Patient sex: M
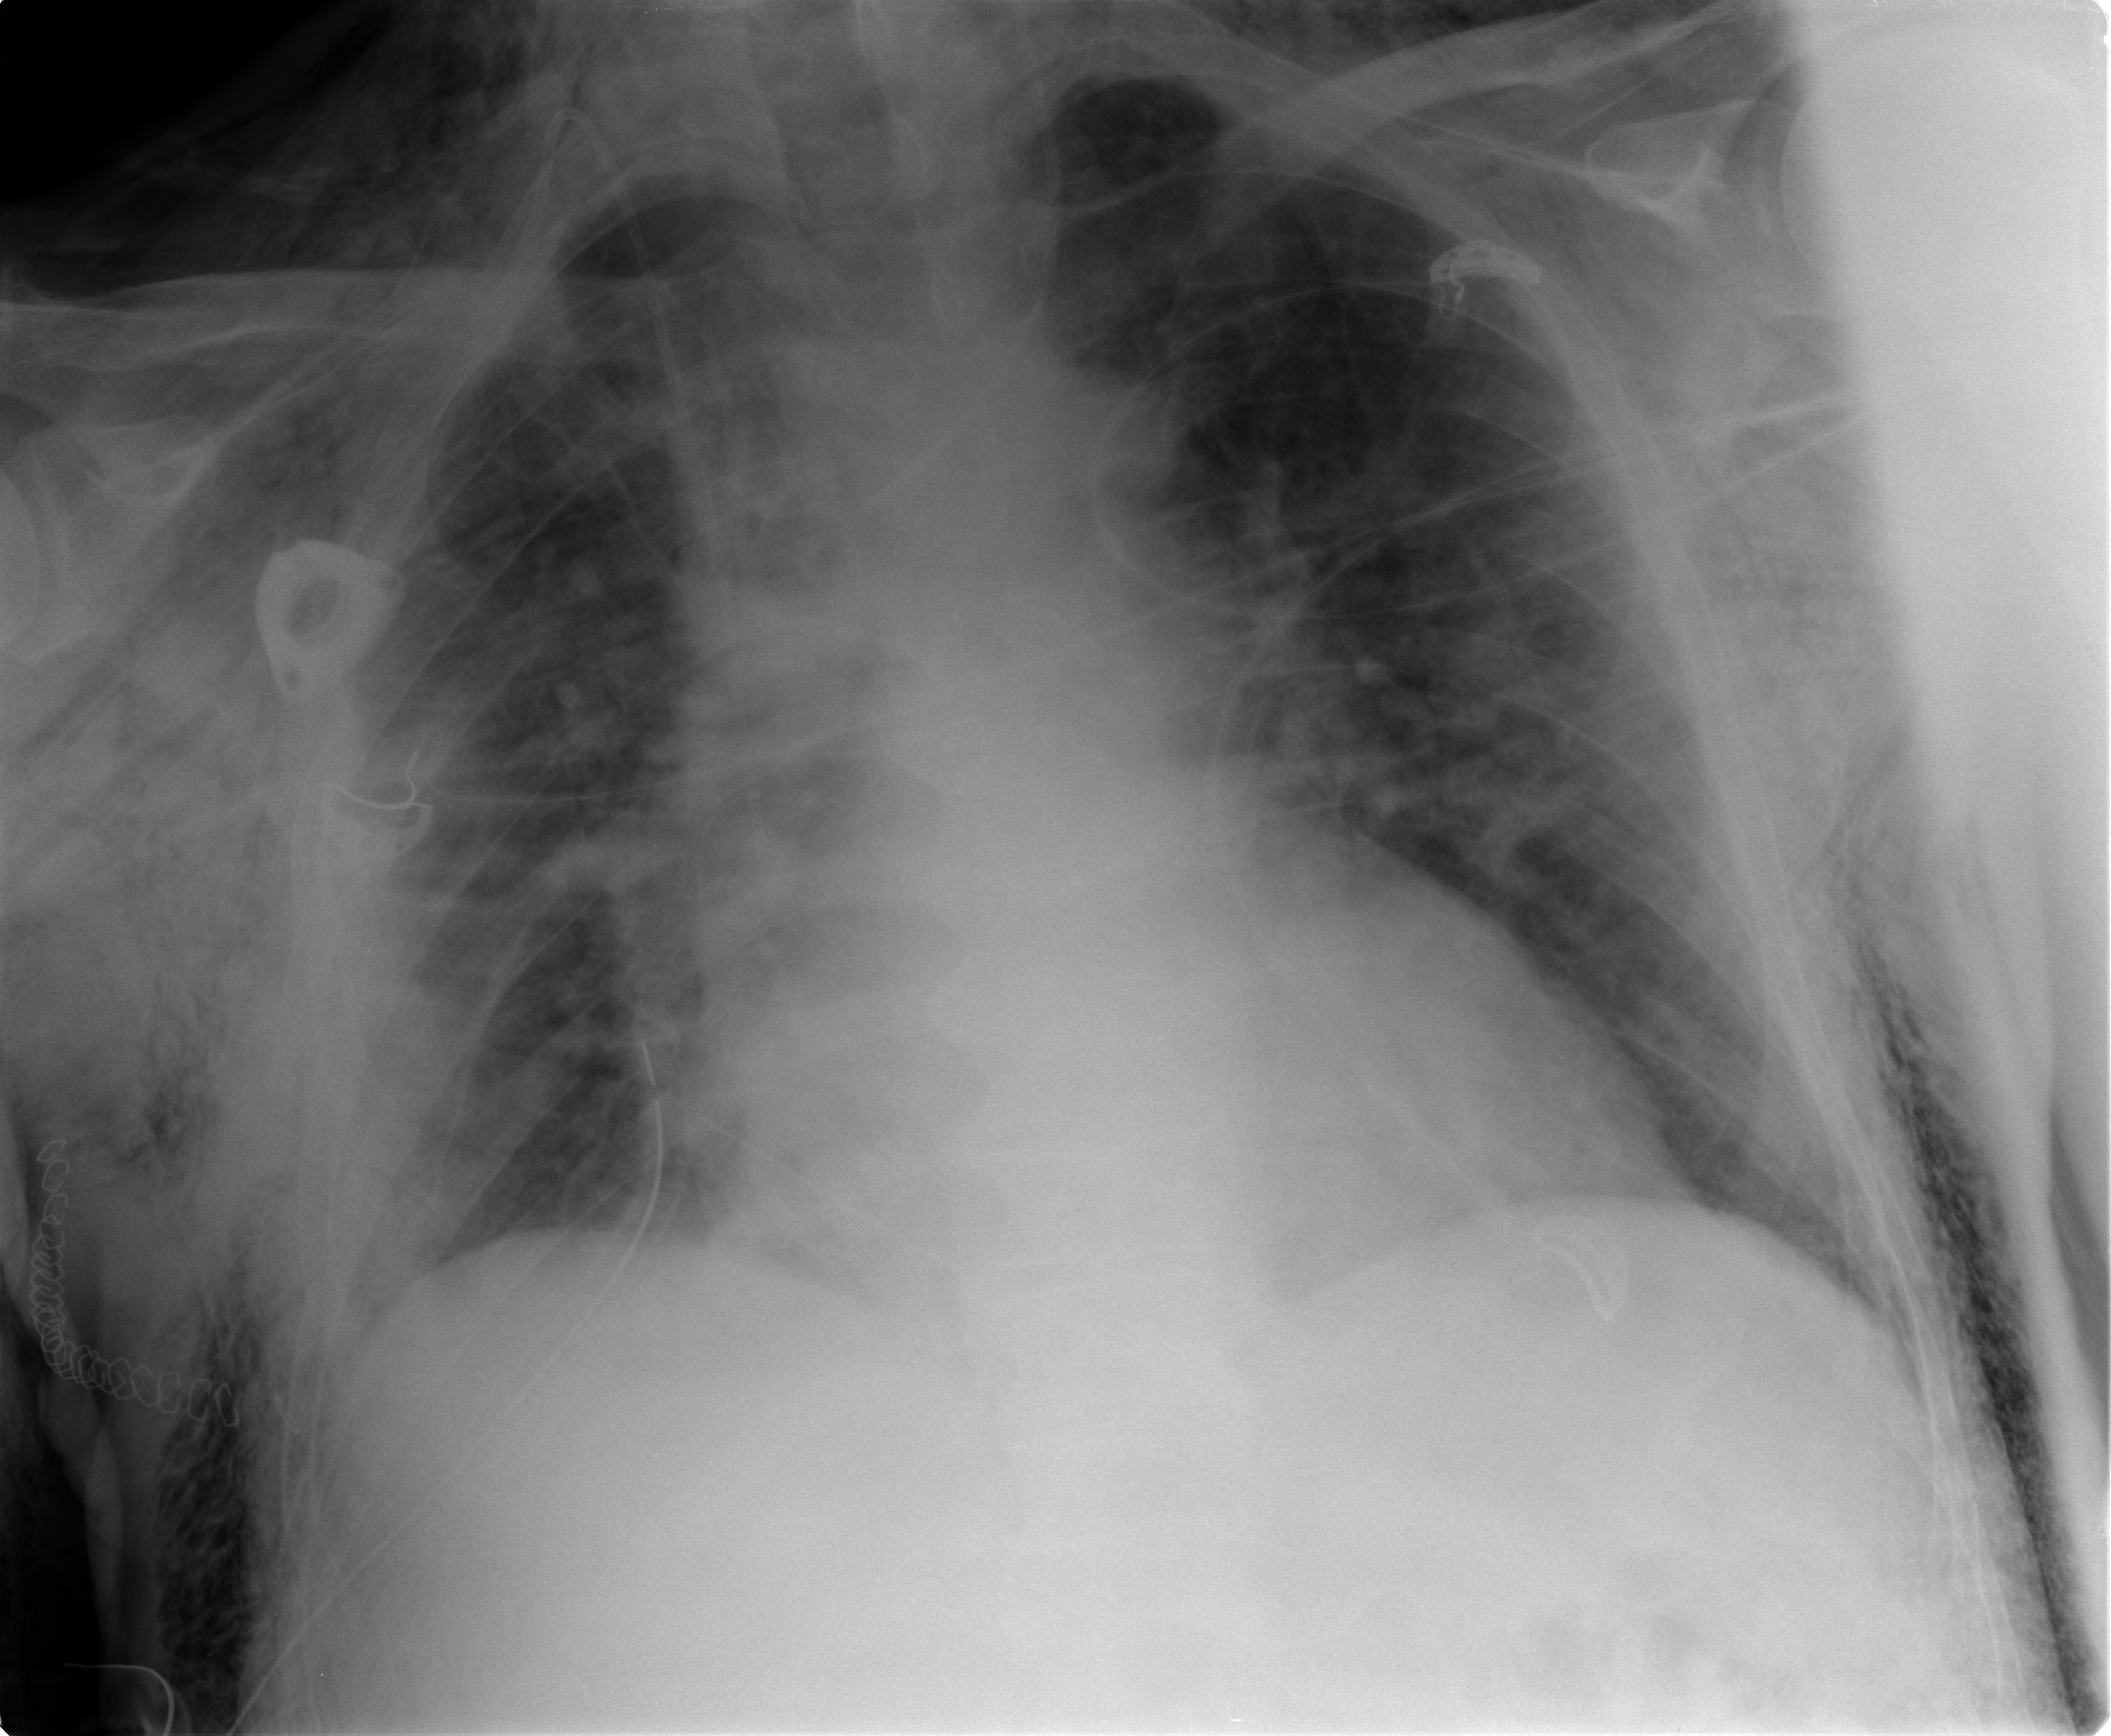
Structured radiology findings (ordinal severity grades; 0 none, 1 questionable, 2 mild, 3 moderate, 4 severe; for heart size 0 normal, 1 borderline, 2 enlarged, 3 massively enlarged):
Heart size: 2
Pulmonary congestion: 0
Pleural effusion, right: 2
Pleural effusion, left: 0
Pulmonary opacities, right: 0
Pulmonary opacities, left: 0
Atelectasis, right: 2
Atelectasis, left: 2